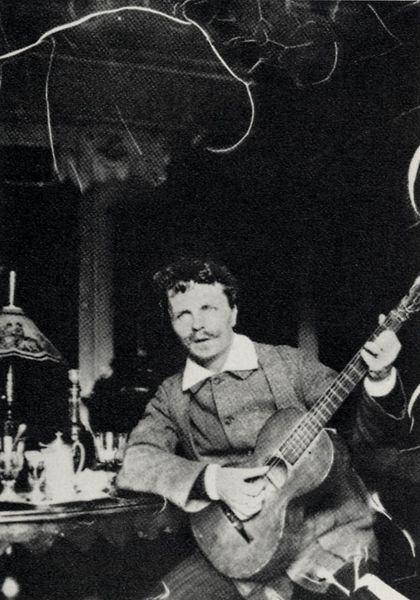
Titel: Mit Gitarre, Gersau
Künstler: August Strindberg
Standort: Stockholm
Institution: Kunglia Bibliothek
Schlagwörter: hand, mann, lampe, tisch, blick, gläser, jacke, schnurrbart, gesicht, kragen, hände, innenraum, instrument, portrait, spiegel, gesang, gitarre, musik, musiker, kanne, krug, spielen, knöpfe, schnauzbart, schnauzer, ring, foto, fotografie, schwarz weiß, künstler, spielend, photo, singen, sänger, garderobe, saiten, zupfen, lamoe, lied, and, bohemien, lampfe, teeservice, singend